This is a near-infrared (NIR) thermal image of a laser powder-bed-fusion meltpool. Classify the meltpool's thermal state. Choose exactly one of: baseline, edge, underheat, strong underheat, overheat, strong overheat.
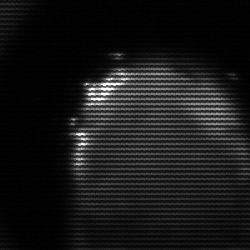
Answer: edge